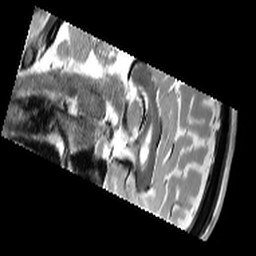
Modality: T2w
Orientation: sagittal
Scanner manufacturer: siemens
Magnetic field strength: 3 T
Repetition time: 9.86 s
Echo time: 0.05 s